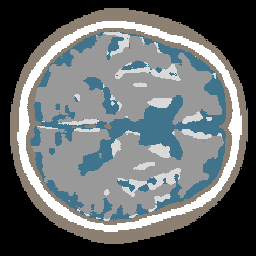
Label: no_lesion